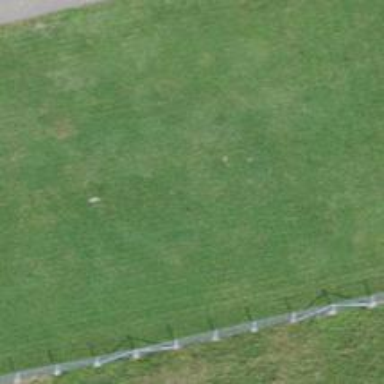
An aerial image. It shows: Multi-sport pitch with grass surface.